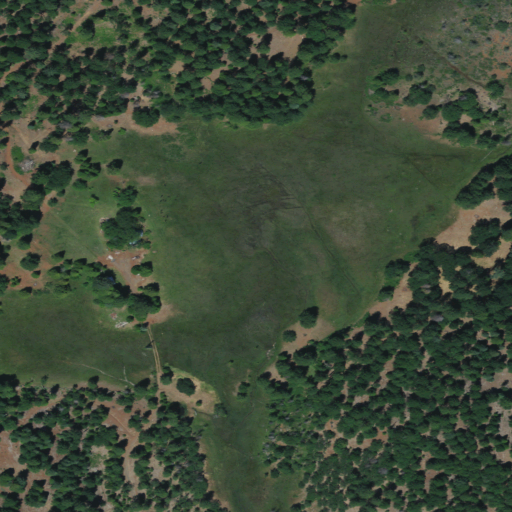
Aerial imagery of plain(s) in California named Bird Flat containing evergreen forest, shrub, woody wetlands, grassland, deciduous forest, herbaceous wetlands, and open development